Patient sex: F
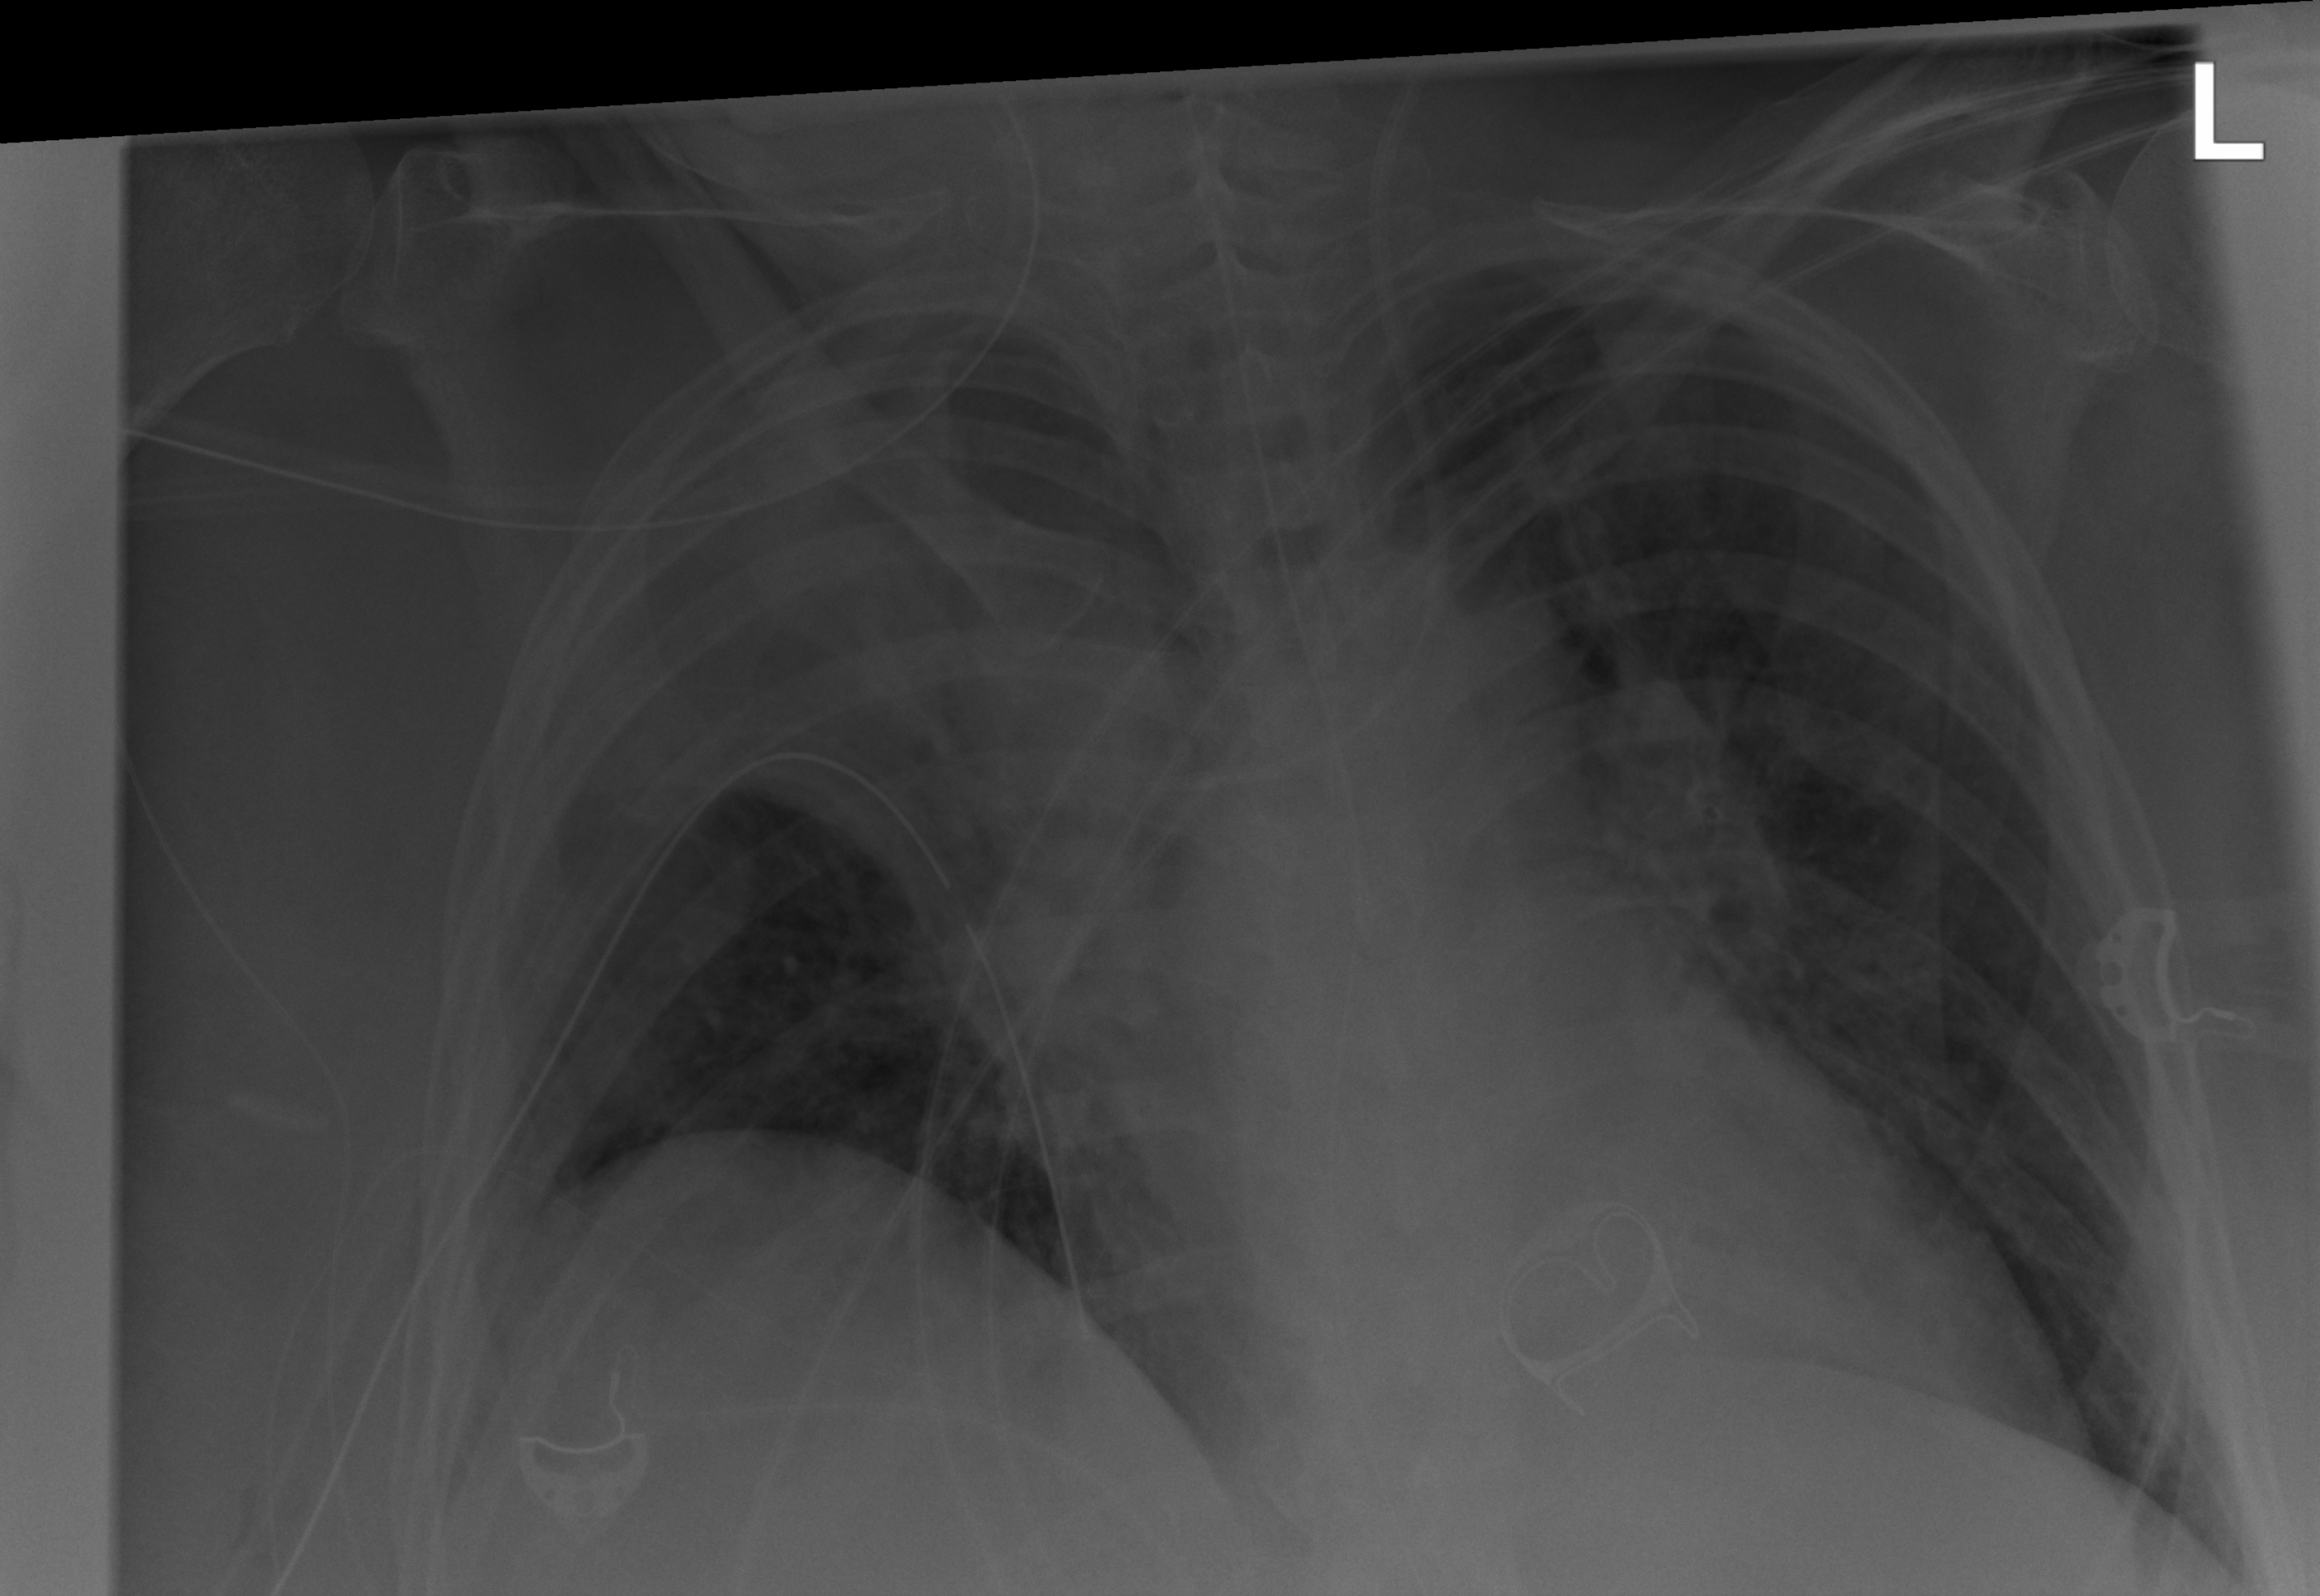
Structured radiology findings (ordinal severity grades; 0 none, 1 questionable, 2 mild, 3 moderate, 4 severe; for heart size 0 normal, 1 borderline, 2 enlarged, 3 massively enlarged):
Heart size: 2
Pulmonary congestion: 0
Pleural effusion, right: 2
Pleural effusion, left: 0
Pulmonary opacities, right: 0
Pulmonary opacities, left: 0
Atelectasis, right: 3
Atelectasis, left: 0